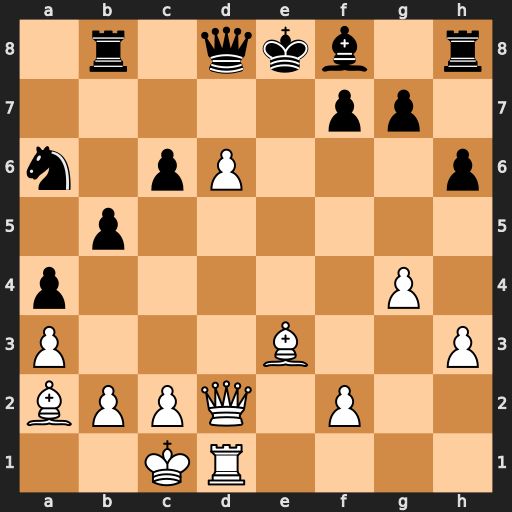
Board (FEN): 1r1qkb1r/5pp1/n1pP3p/1p6/p5P1/P3B2P/BPPQ1P2/2KR4
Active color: w
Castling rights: k
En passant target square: -
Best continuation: d7+ Qxd7 Qxd7#